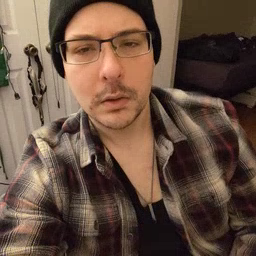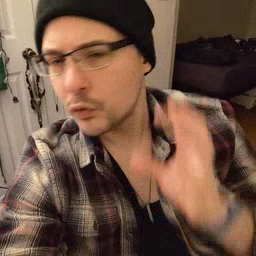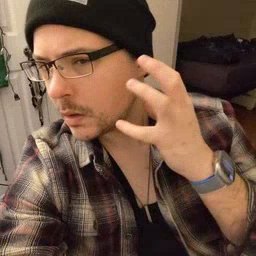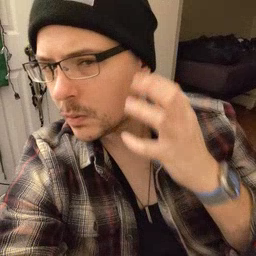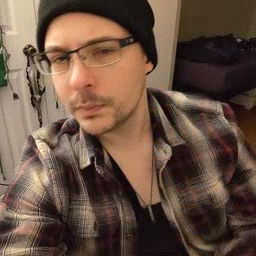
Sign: radio